Field crop: maize
Growth stage: 2
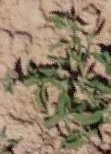
Species: atriplex